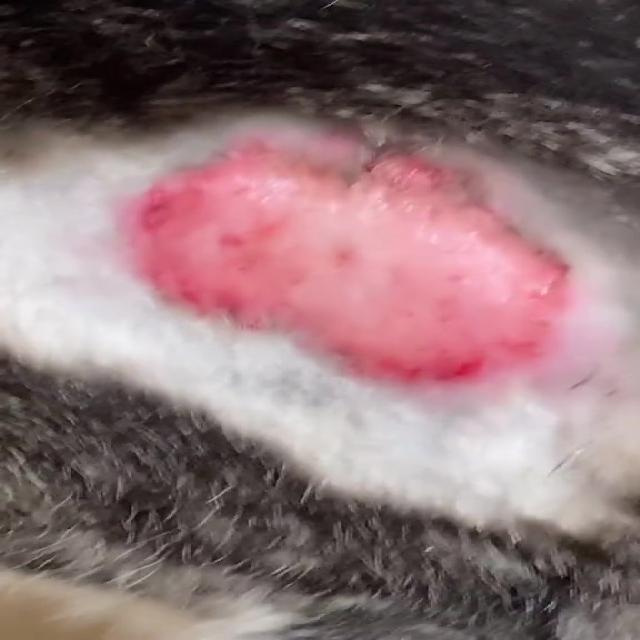
Canine dermatitis — inflammation of the skin presenting with erythema, pruritus, papules, and excoriation. May be allergic, contact, or atopic in origin.